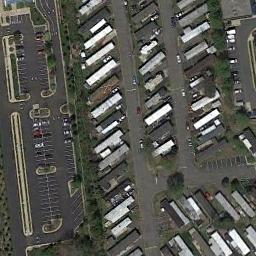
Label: mobile_home_park